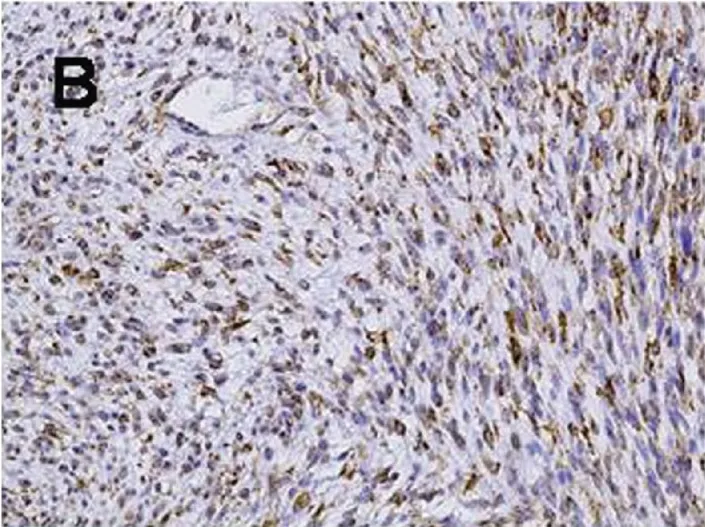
Vimentin.
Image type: pathology (immunostaining)